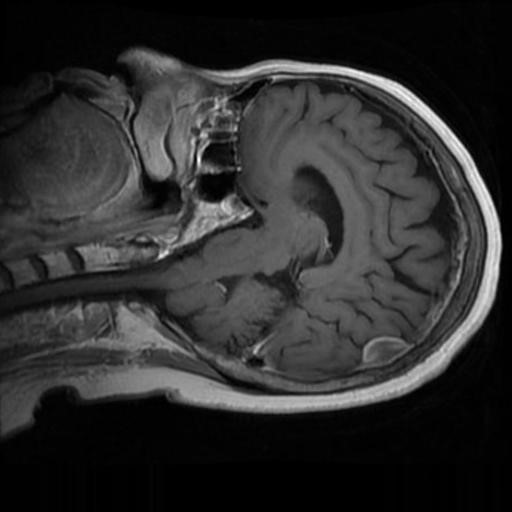
Label: brain_menin